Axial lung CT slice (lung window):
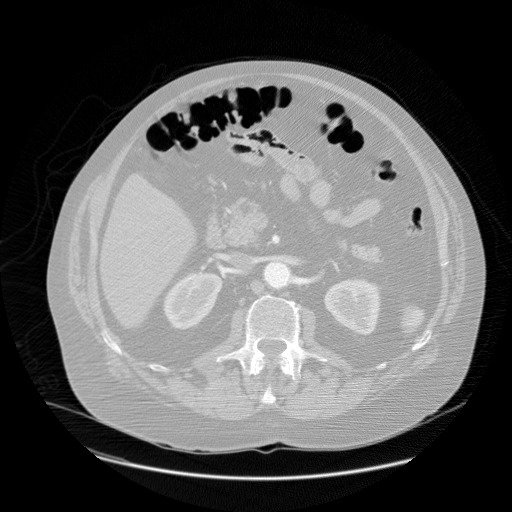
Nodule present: no